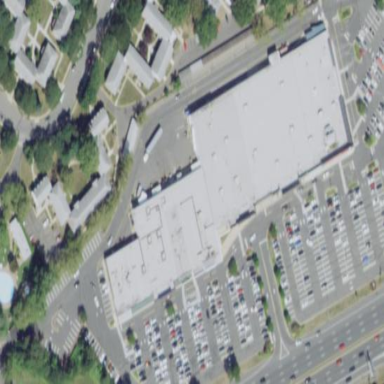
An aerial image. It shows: Retail building.